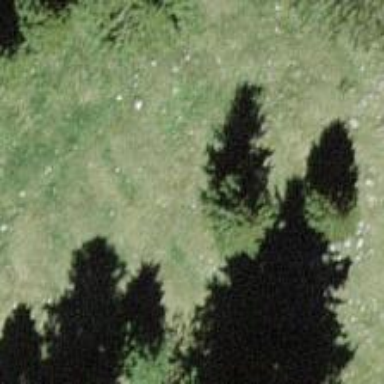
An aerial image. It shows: Needle-leaved tree in its natural environment.